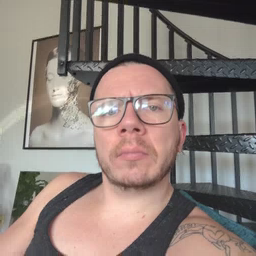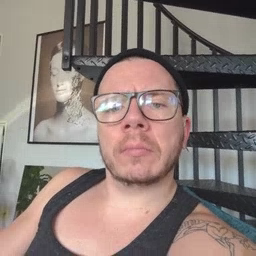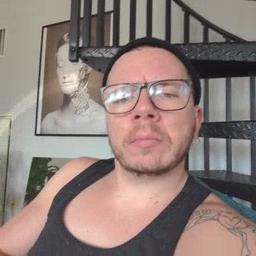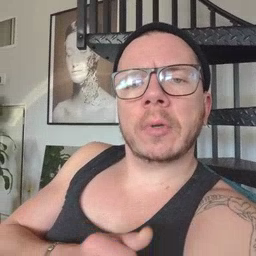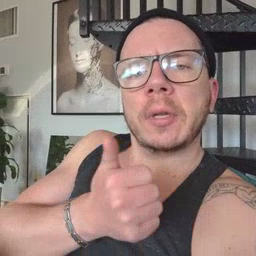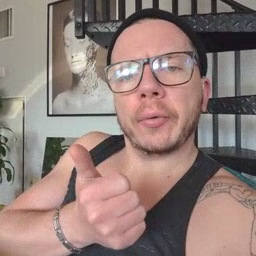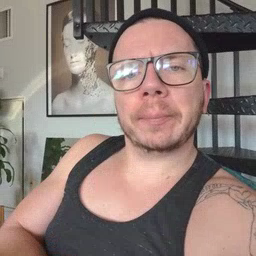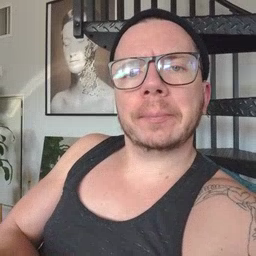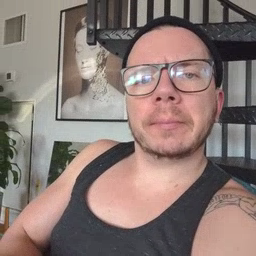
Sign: another